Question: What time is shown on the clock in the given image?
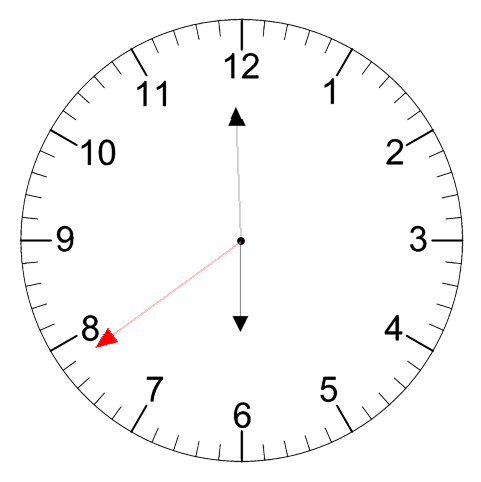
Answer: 05:59:39